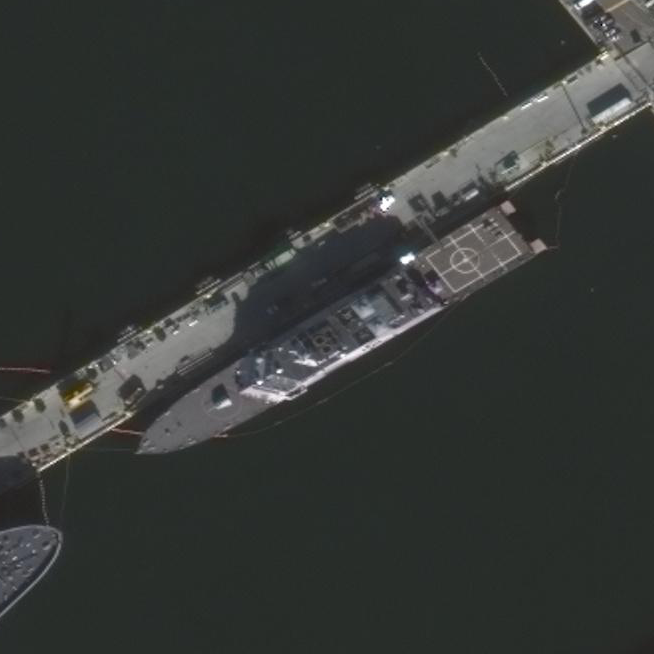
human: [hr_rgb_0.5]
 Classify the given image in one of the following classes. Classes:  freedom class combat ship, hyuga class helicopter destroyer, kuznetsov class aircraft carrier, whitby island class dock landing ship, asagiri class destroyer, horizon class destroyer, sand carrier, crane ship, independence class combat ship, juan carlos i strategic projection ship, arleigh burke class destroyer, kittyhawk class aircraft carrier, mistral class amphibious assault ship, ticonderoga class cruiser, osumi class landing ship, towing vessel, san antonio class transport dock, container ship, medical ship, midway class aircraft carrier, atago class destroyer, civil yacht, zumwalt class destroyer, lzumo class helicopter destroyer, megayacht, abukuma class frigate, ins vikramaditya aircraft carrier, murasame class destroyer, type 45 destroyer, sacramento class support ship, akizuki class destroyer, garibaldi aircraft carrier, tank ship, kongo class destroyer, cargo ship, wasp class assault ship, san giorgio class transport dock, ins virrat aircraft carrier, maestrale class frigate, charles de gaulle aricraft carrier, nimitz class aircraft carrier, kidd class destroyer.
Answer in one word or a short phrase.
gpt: Freedom class combat ship